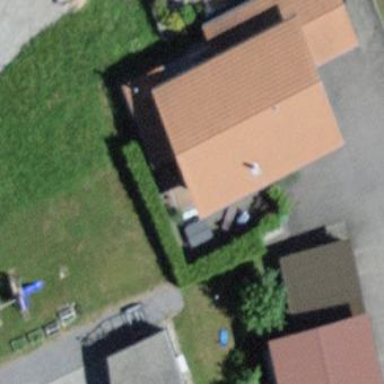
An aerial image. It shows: Residential building.